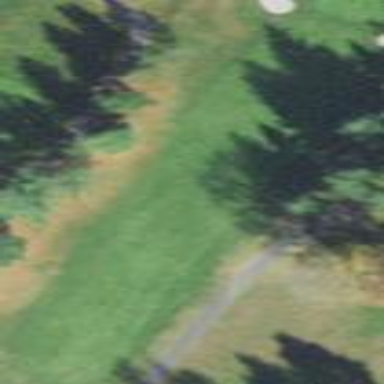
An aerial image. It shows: Grassy area designated as golf fairway.